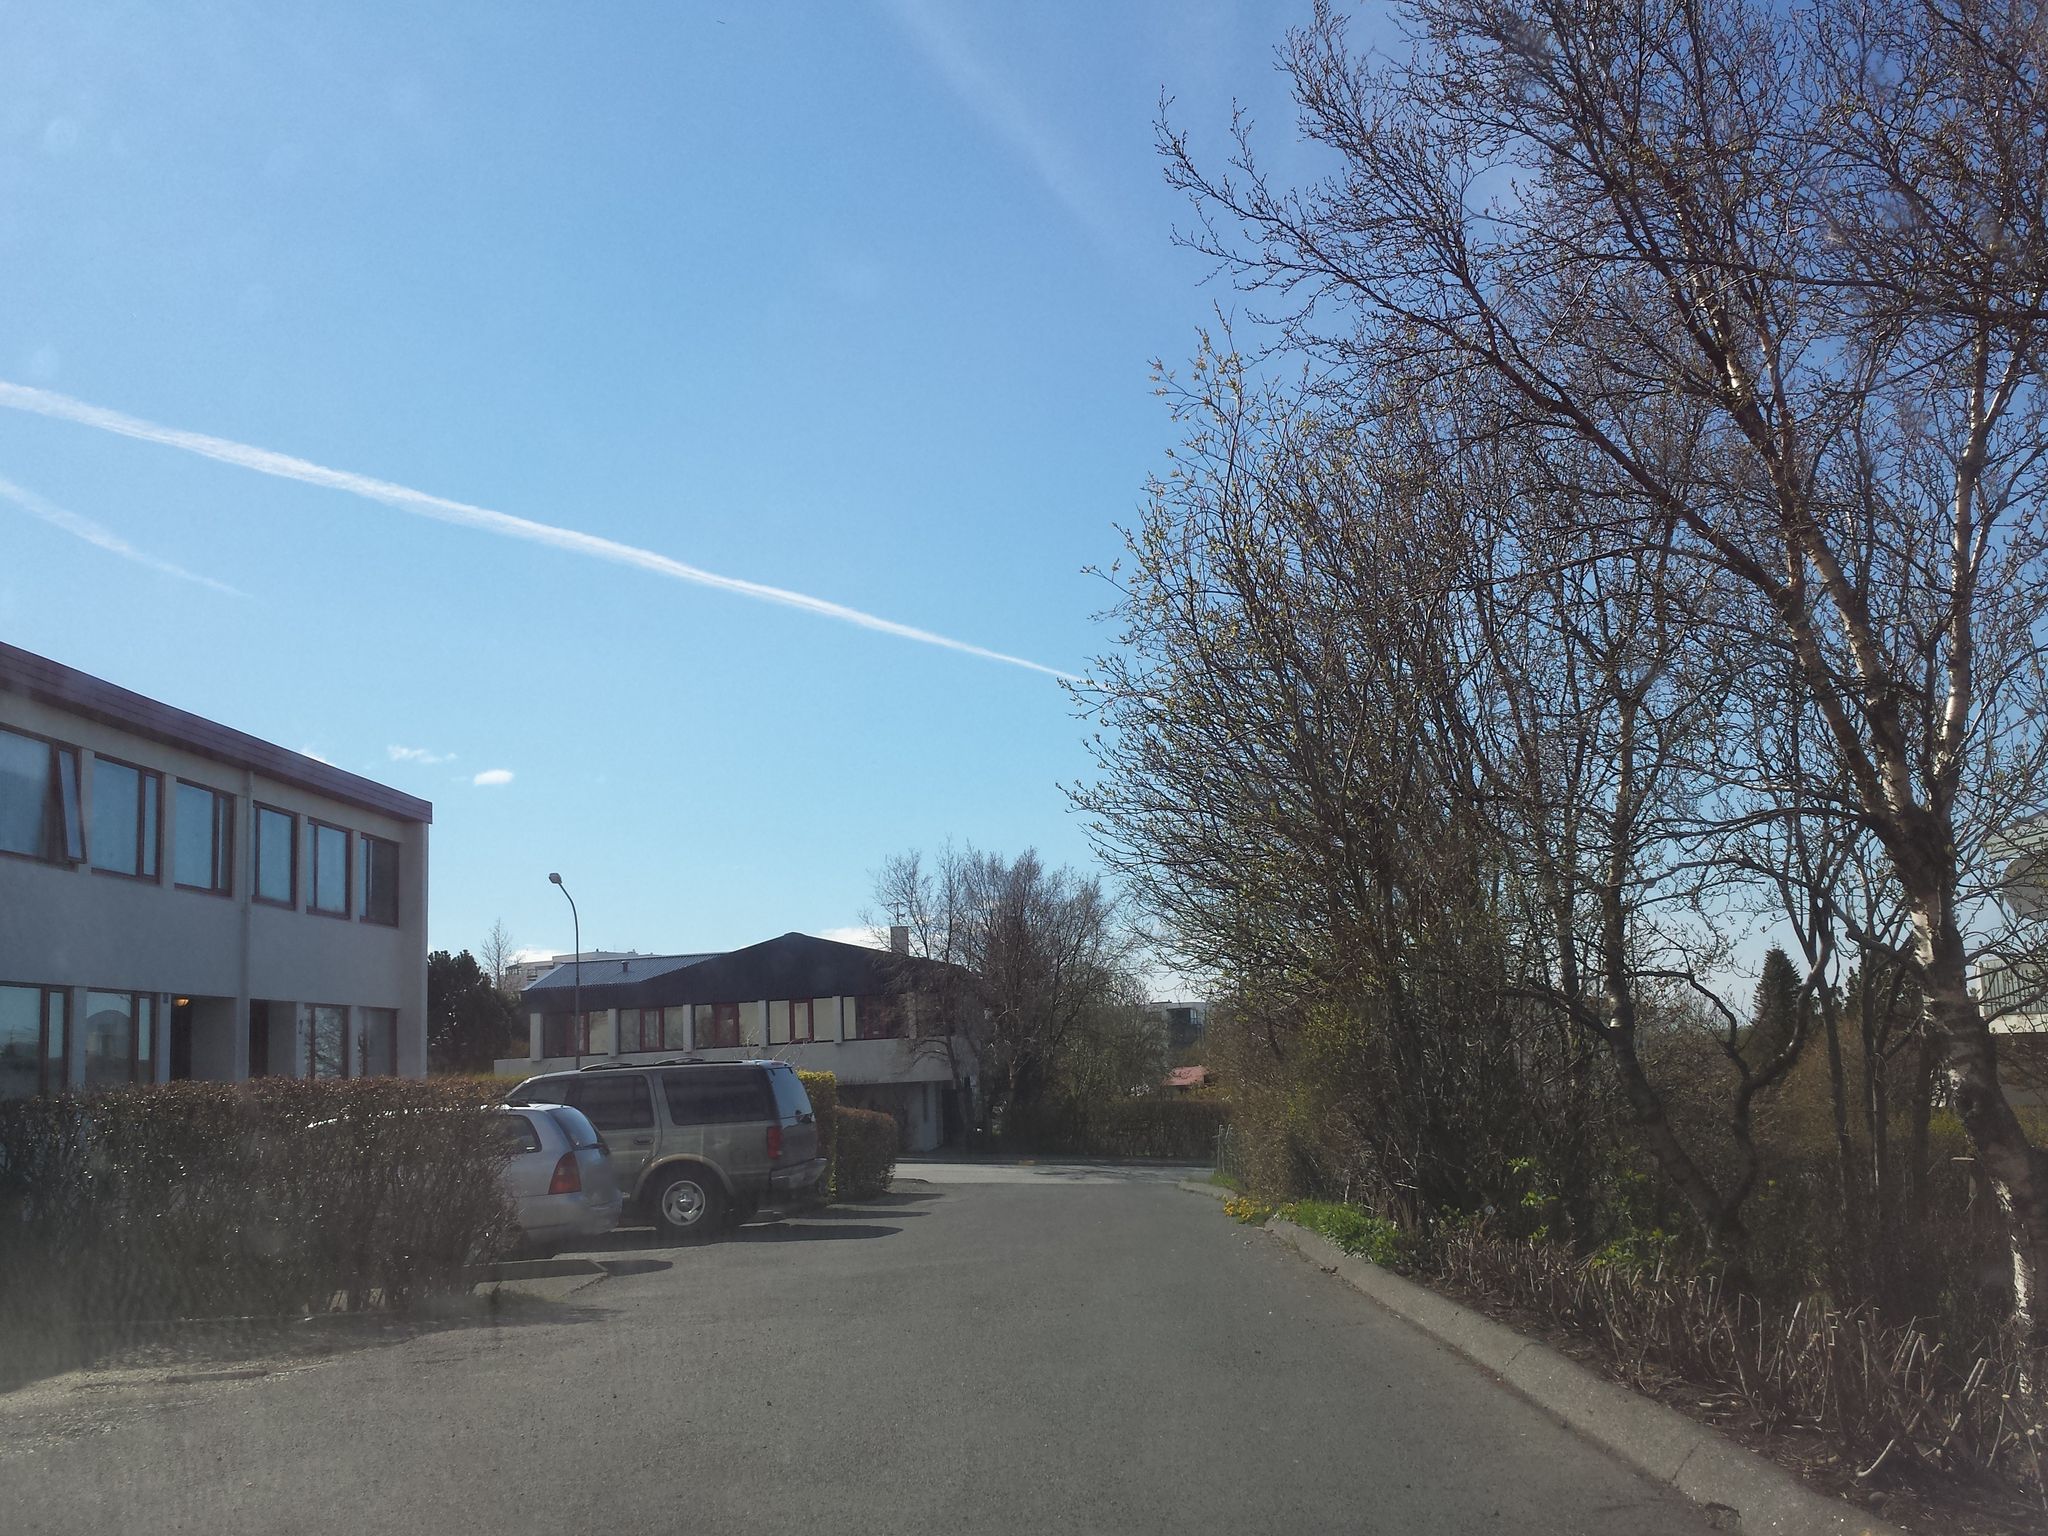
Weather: clear
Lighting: day
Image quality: good
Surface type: walking surface
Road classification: residential, footway
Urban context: urban centre
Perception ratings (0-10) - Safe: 6.04, Lively: 2.75, Beautiful: 9.19, Boring: 5.54, Depressing: 3.67, Wealthy: 6.07